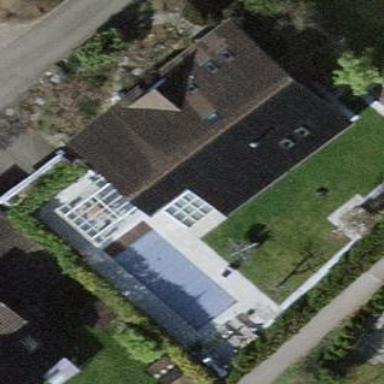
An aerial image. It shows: Detached building.